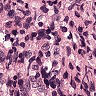
Metastatic tissue present: no